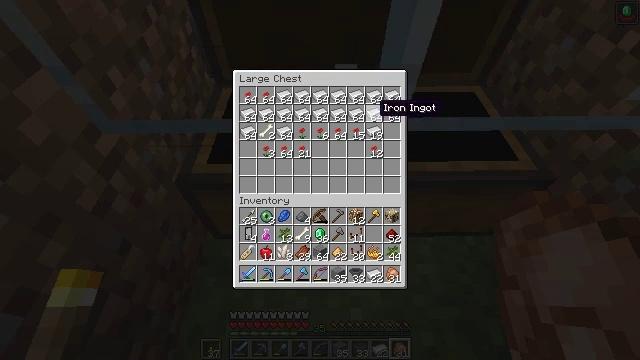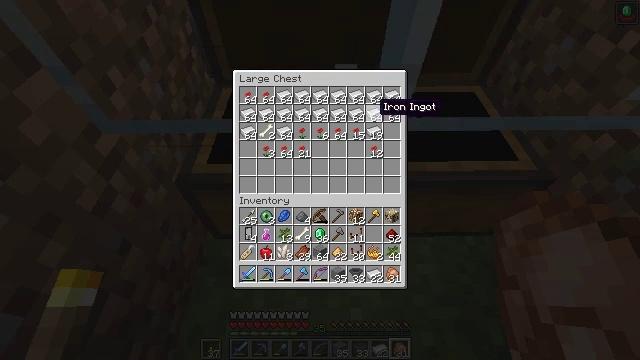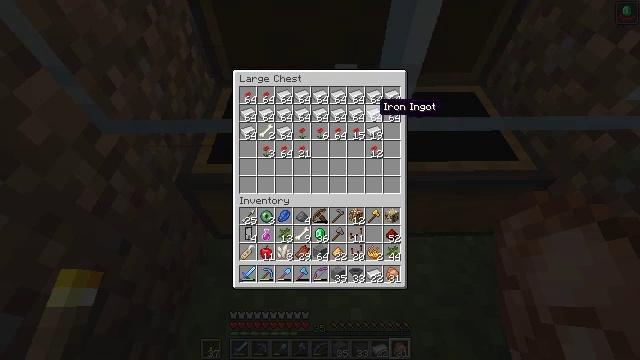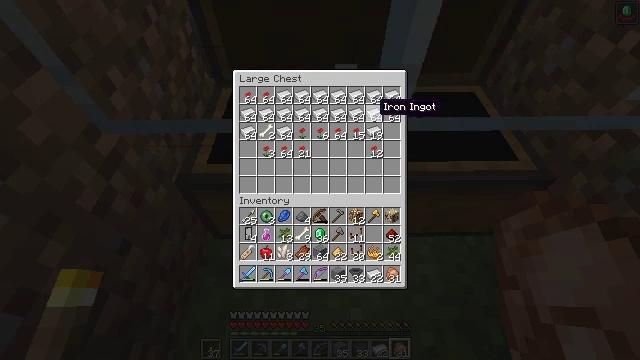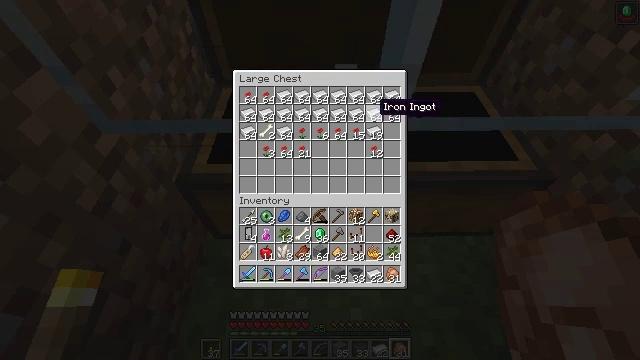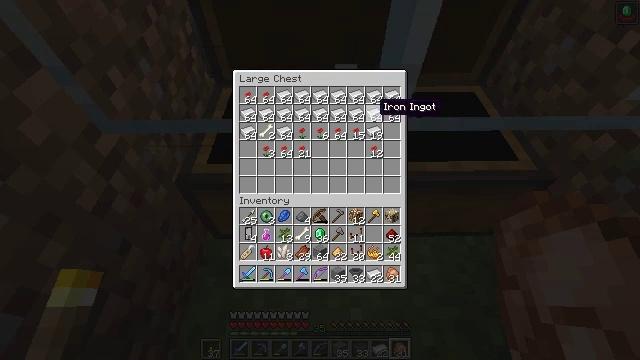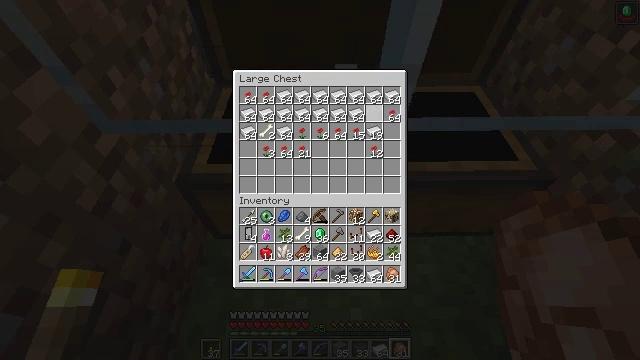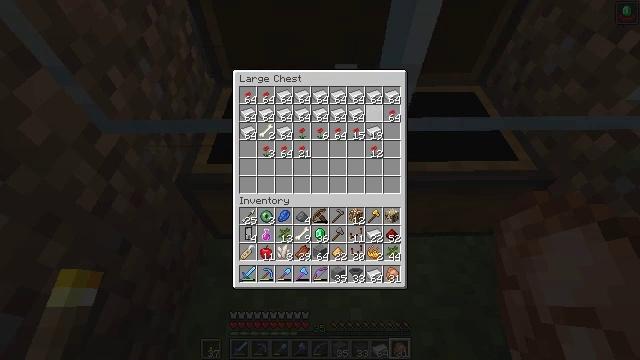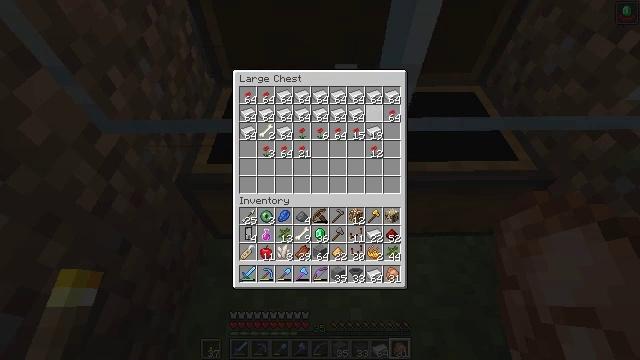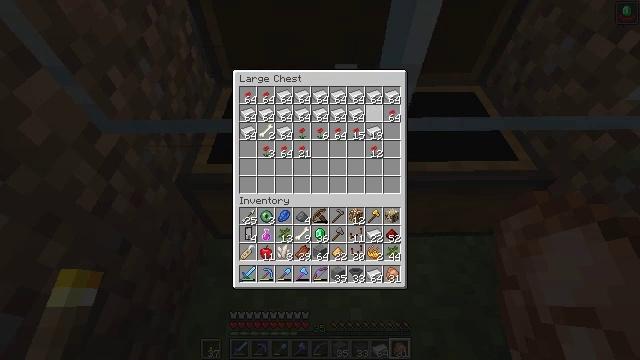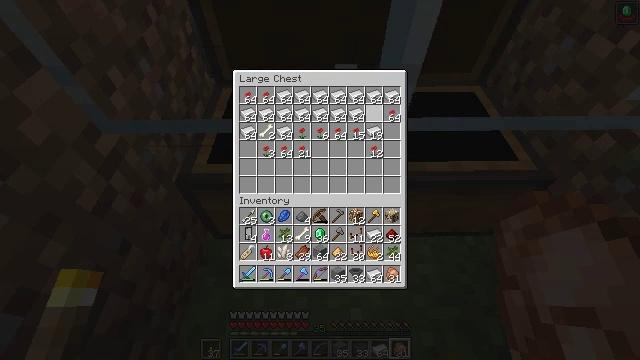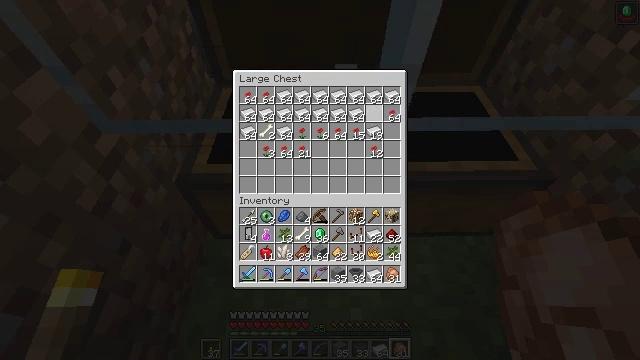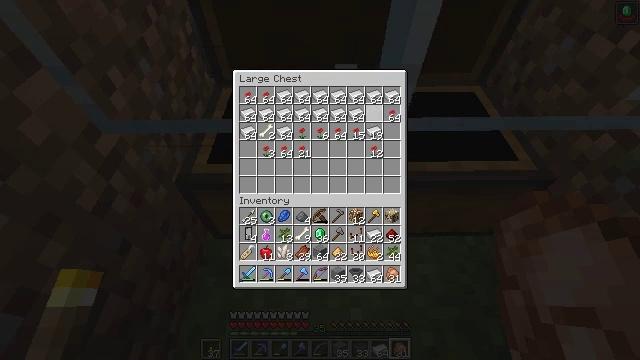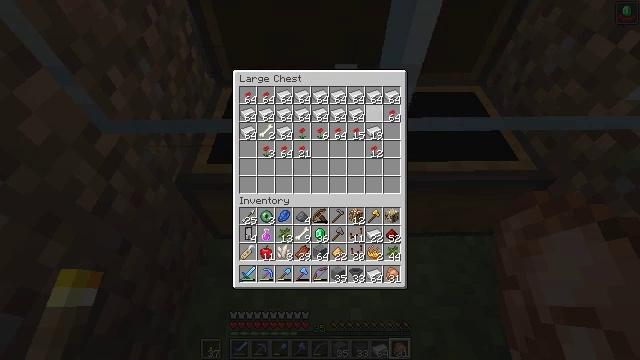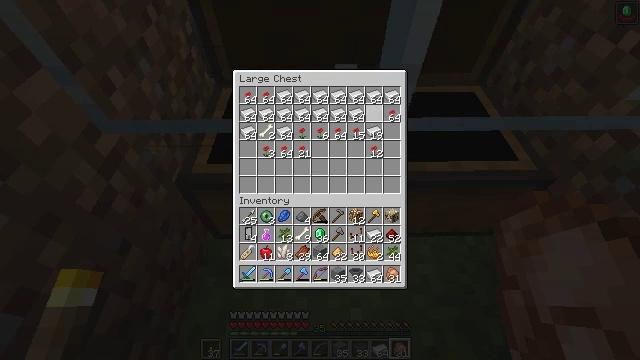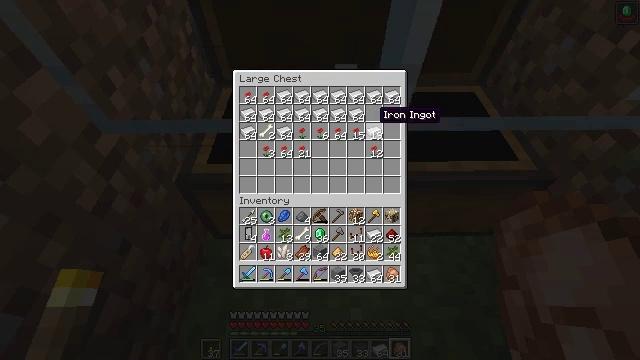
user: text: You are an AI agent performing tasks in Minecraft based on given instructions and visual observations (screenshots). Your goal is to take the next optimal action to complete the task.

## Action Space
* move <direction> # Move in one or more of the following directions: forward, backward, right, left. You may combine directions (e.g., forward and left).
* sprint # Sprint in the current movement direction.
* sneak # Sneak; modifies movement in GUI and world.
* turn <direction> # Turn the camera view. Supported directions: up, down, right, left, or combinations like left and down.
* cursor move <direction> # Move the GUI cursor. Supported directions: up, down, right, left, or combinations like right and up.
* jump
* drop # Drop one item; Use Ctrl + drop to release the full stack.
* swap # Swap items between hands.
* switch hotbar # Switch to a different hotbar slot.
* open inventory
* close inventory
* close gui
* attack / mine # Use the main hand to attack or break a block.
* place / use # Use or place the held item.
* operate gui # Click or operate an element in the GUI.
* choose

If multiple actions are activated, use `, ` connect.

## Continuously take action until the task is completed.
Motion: motion action
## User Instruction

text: Craft an emerald using the crafting table.
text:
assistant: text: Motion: sneak
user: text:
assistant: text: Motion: sneak
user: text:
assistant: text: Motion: sneak
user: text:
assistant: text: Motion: sneak
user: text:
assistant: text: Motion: sneak
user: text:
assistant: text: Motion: sneak, operate gui
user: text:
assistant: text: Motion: sneak, operate gui
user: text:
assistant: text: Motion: sneak
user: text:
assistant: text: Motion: sneak
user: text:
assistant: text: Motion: sneak
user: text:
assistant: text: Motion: sneak
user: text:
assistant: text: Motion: sneak
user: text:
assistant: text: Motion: sneak
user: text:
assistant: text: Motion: sneak
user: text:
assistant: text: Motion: sneak
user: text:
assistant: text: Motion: sneak
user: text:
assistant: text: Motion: sneak
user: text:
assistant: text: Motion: sneak
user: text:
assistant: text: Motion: sneak
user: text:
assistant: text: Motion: sneak
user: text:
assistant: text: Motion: sneak
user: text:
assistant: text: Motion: sneak
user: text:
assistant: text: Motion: sneak
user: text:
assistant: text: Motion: sneak
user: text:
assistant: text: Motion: sneak
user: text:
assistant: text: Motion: sneak
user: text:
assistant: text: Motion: sneak
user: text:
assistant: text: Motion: sneak, operate gui
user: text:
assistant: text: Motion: sneak, operate gui
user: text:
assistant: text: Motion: sneak, operate gui